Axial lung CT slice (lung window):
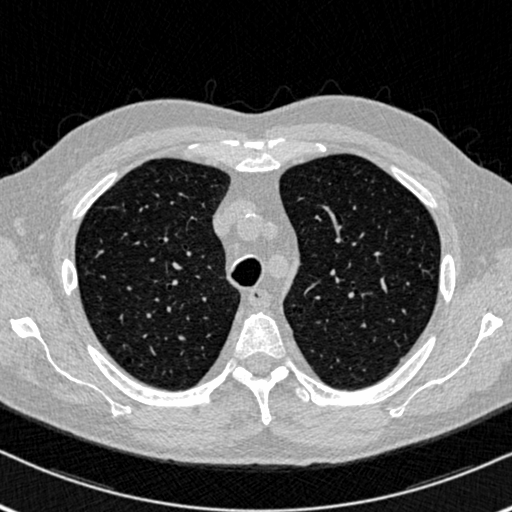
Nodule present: no